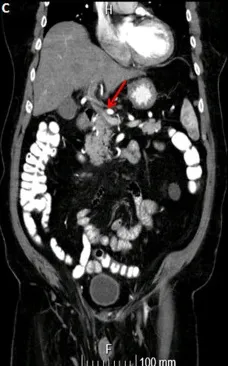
A,B,C) CT of abdomen and pelvis with contrast; the image showing occlusion in SMA (dashed line) and severe stenosis of its distal portion with occlusion of jejunal branches (blue arrow); a jejunal loop showing wall thickening (pink arrow) and submucosal oedema; stenosis of the celiac artery (red arrow).
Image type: radiology (ct)